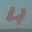
Label: 4